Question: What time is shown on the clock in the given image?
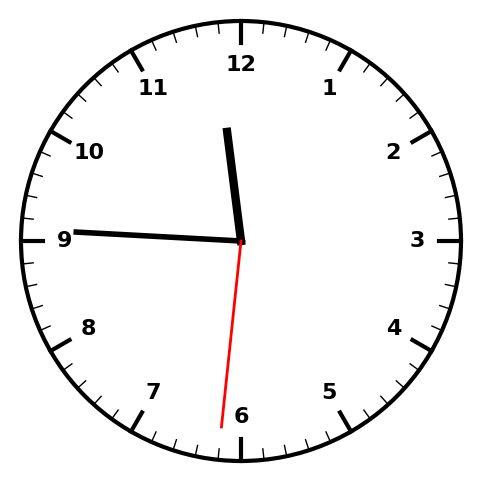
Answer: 11:45:31